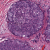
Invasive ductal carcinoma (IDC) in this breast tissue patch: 0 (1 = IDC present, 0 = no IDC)